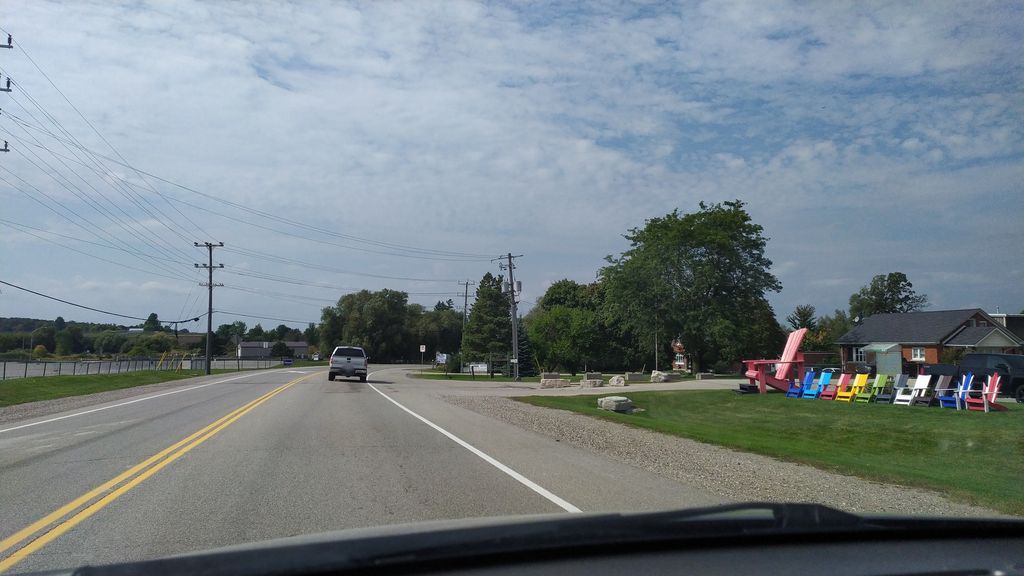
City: kitchener-waterloo